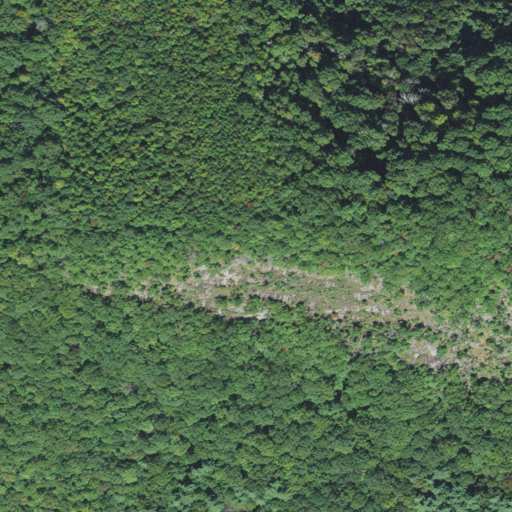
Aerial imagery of mountain in North Carolina named Pine Knob containing deciduous forest and mixed forest